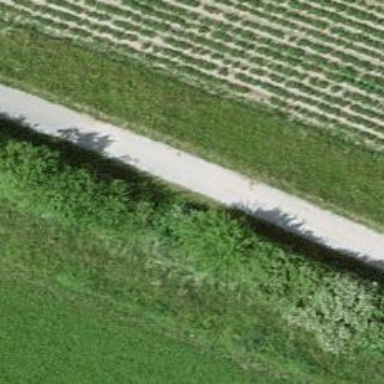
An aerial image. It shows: Paved track with Grade 1 surface.